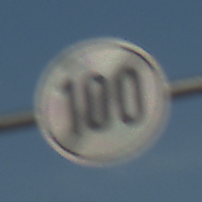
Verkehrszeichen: EndeGeschwindigkeit100
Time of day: MorningAfternoon
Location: Outdoor (Suburban)
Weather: PartlyCloudy
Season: NotSpecified
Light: Natural